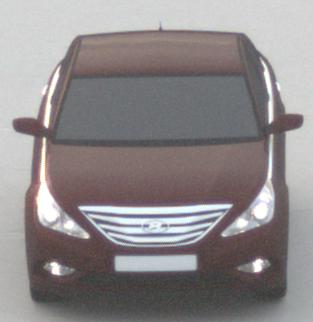
Make: Hyundai
Model: Sonata
Detailed model: Gen. 6 YF
Model produced from: 2009
Model produced until: 2016
Doors: 4
Color: red
Road condition: dry road
Daytime: sunrise or sunset
Contrast: low contrast